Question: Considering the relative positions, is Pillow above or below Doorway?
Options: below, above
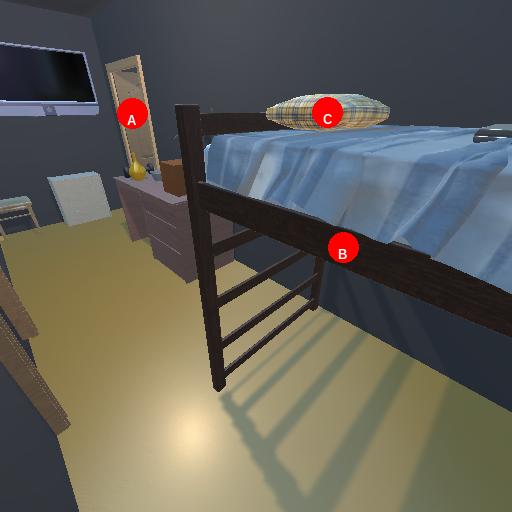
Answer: below